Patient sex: M
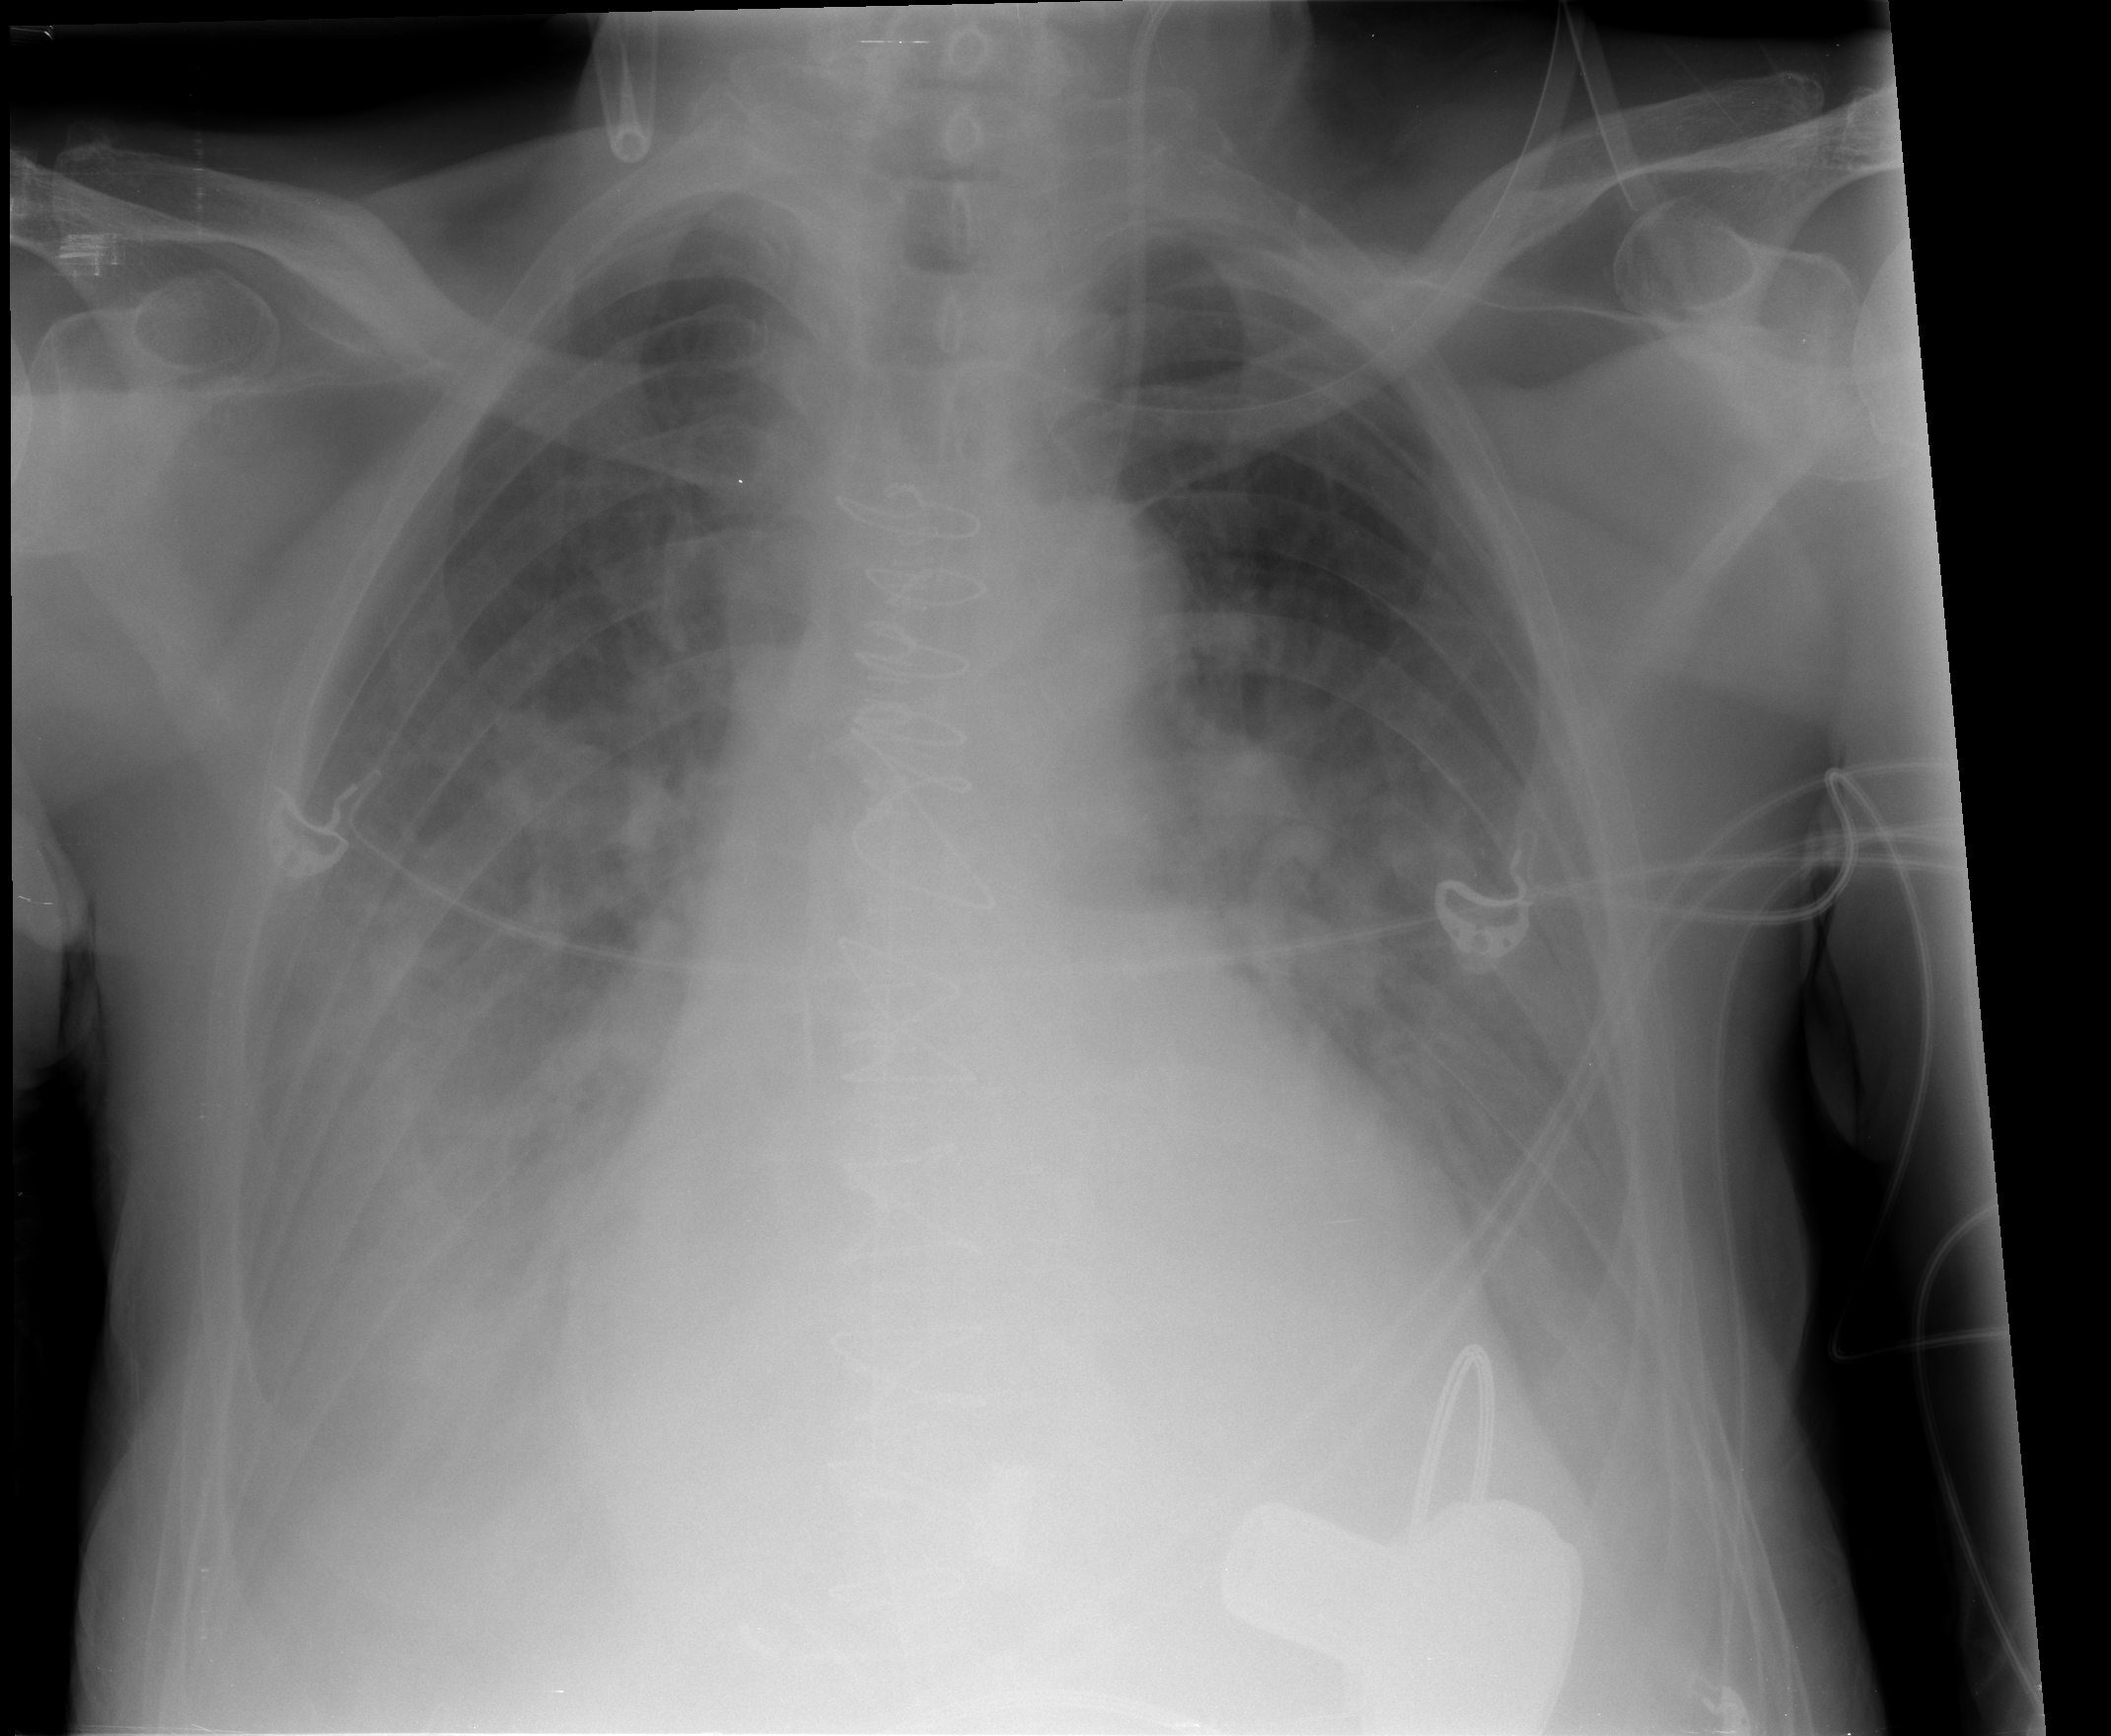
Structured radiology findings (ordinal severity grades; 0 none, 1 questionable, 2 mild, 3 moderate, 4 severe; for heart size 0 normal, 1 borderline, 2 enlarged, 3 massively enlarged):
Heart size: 2
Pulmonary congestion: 1
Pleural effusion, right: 3
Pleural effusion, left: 3
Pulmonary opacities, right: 1
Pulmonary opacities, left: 1
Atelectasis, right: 2
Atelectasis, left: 2